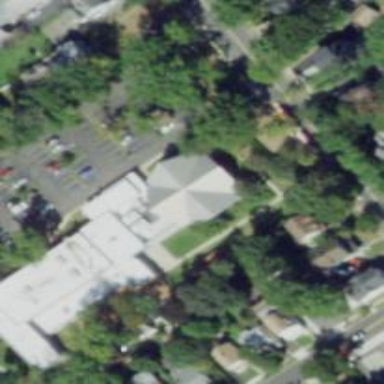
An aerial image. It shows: Place of worship.